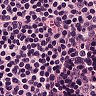
Metastatic tissue present: no